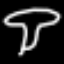
Label: mushroom